Question: I am trying to make an app development certificate and provision profile to test with our development team on developer.apple.com.
At present, it doesnt allows me to create App development certificate. The option is greyed out this was 2 days back.
Today, again i tried, then the option for iOS App Development is coming and the moment i go ahead, it goes to loading and never ends ???
This is very strange and for the first time in 3 years.
Moreover, when i go and create development provision profile, it takes the certificate to include and devices. The, it goes to loading and never ends.
Whereas, it creates distribution profile easily.
Can anybody help me on this.
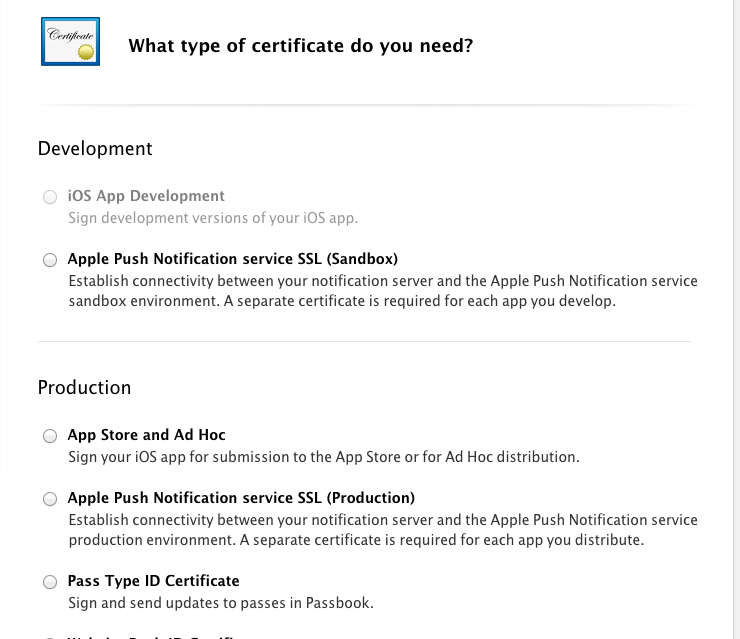
Answer: Follow the following steps,and it should work!
- -
Cheers!